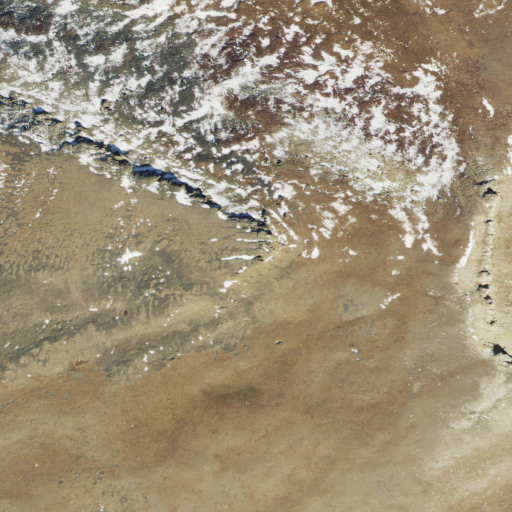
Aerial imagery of mountain in Montana named Big Horn Mountain containing grassland, shrub, and barren land